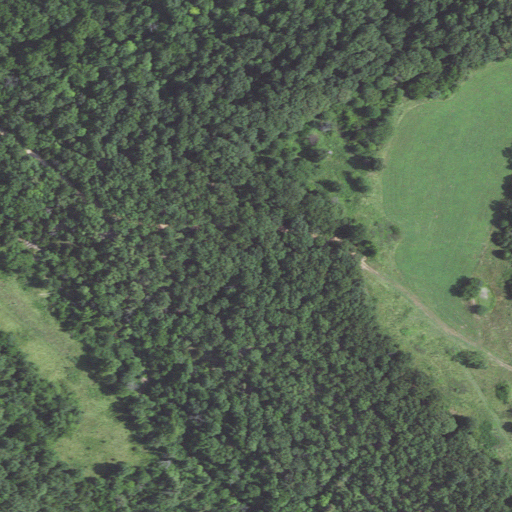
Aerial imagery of mountain in Missouri named House Mounds containing deciduous forest, pasture, and mixed forest